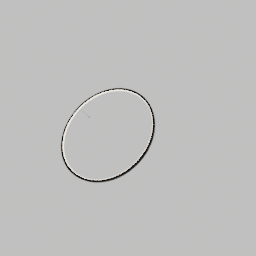
Label: lighting